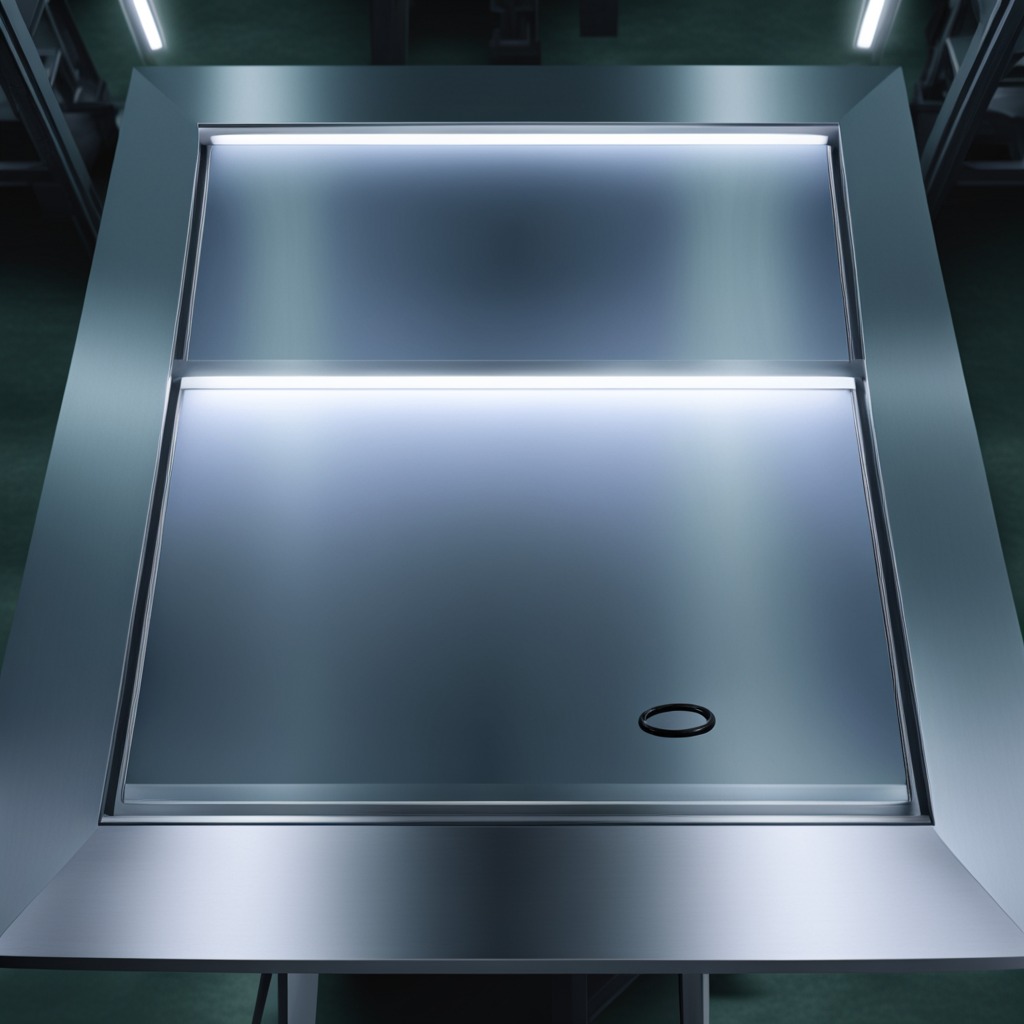
A rubber O-ring is lying on the metal table.